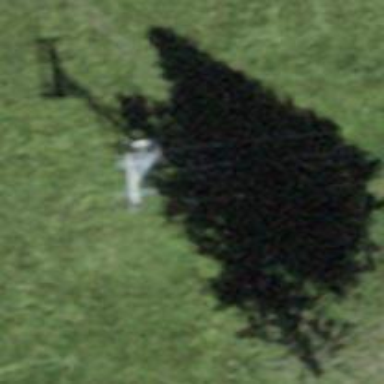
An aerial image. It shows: Pylon for aerialway.